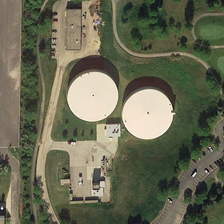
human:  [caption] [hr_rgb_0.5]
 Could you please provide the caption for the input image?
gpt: two storage tanks are surrounded by green trees and meadows .

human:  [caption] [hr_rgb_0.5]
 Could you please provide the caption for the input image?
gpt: two storage tanks are surrounded by green trees and meadows .

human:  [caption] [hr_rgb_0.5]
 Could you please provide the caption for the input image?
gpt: two storage tanks are surrounded by green trees and meadows .

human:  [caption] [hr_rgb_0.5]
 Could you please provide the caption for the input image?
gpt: two storage tanks are surrounded by green trees and meadows .

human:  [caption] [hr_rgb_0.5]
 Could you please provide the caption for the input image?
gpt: two storage tanks are surrounded by green trees and meadows .